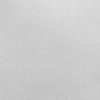
Atmospheric dust classification: dusty